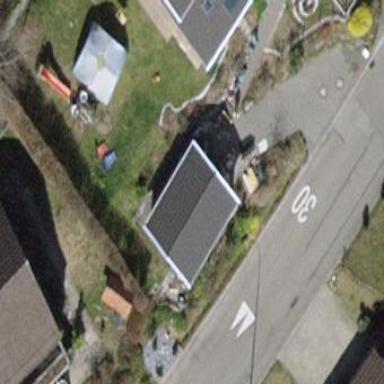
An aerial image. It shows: Shed building.